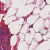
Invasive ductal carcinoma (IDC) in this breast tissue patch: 0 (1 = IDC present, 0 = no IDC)